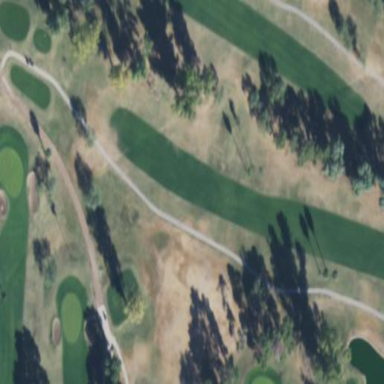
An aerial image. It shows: Golf fairway surrounded by grass.